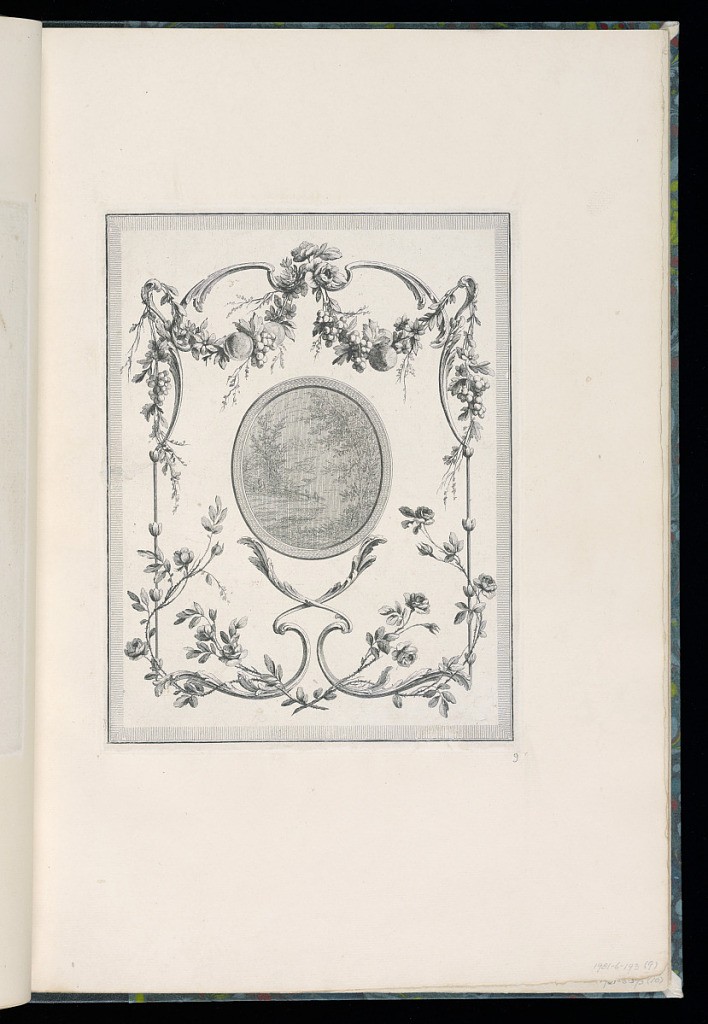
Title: Ornamental Medallion Design
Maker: Pierre Ranson, French, 1736–1786
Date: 1759–80
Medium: Etching and engraving on laid paper
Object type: Print
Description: Ornament design with an oval medallion depicting a rural landscape in the center of a frame made of scrolling leaves (rinceaux), interlaced leaves, fleurons and sprigs of flowers and leaves, with a hanging festoon of flowers and fruit.